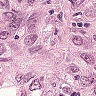
Metastatic tissue present: yes